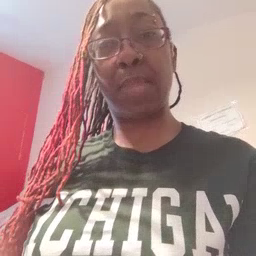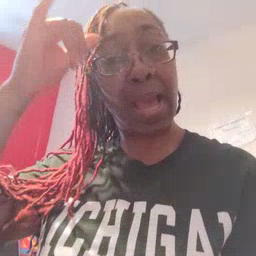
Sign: cow